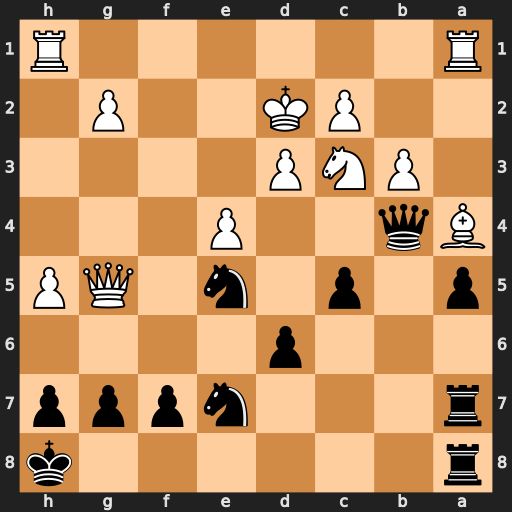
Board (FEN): r6k/r3nppp/3p4/p1p1n1QP/Bq2P3/1PNP4/2PK2P1/R6R
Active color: b
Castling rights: -
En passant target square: -
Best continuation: f6 Qh4 d5 exd5 Ng4